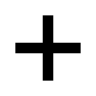
Cursor type: cell
OS/theme: linux-bibata
Variant: black